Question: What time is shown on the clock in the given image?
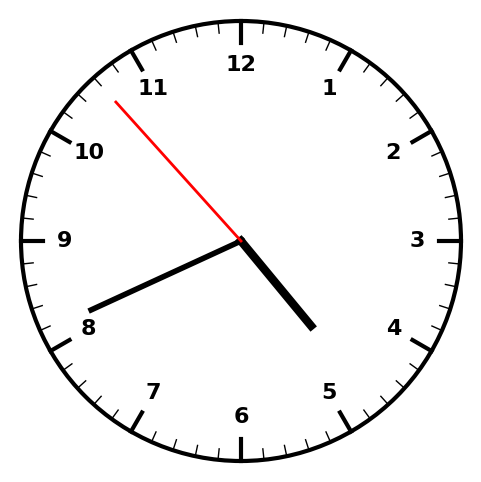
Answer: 04:40:53